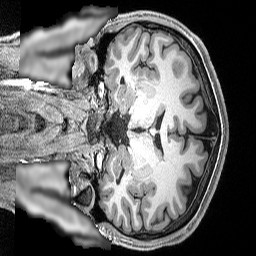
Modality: T1w
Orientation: coronal
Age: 24
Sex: male
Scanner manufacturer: siemens
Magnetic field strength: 3 T
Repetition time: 2.5 s
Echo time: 0.0029 s